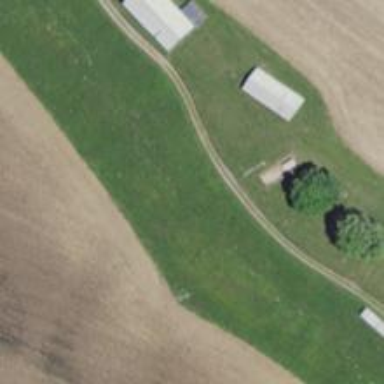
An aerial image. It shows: Farmyard area.